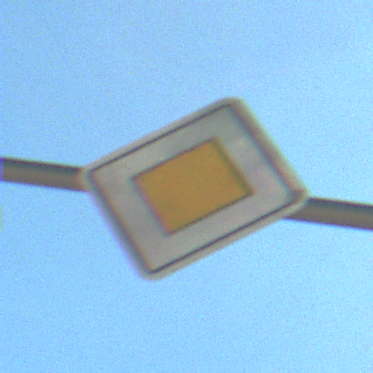
Verkehrszeichen: Vorfahrtsstrasse
Umgebung: Outdoor, Nature
Tageszeit: Midday
Wetter: PartlyCloudy
Licht: Natural
Jahreszeit: Autumn
Kontrast: HighContrast